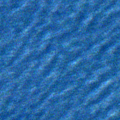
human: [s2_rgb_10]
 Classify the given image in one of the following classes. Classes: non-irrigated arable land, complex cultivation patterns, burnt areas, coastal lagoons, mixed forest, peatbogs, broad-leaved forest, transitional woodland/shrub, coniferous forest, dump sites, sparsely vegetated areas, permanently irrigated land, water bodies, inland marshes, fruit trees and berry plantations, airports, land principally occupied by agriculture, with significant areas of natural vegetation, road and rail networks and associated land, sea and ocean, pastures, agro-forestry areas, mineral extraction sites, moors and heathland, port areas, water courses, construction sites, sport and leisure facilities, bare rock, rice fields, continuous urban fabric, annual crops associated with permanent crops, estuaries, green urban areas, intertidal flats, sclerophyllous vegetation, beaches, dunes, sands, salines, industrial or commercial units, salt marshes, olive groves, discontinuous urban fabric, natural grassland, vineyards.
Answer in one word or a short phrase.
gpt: sea and ocean